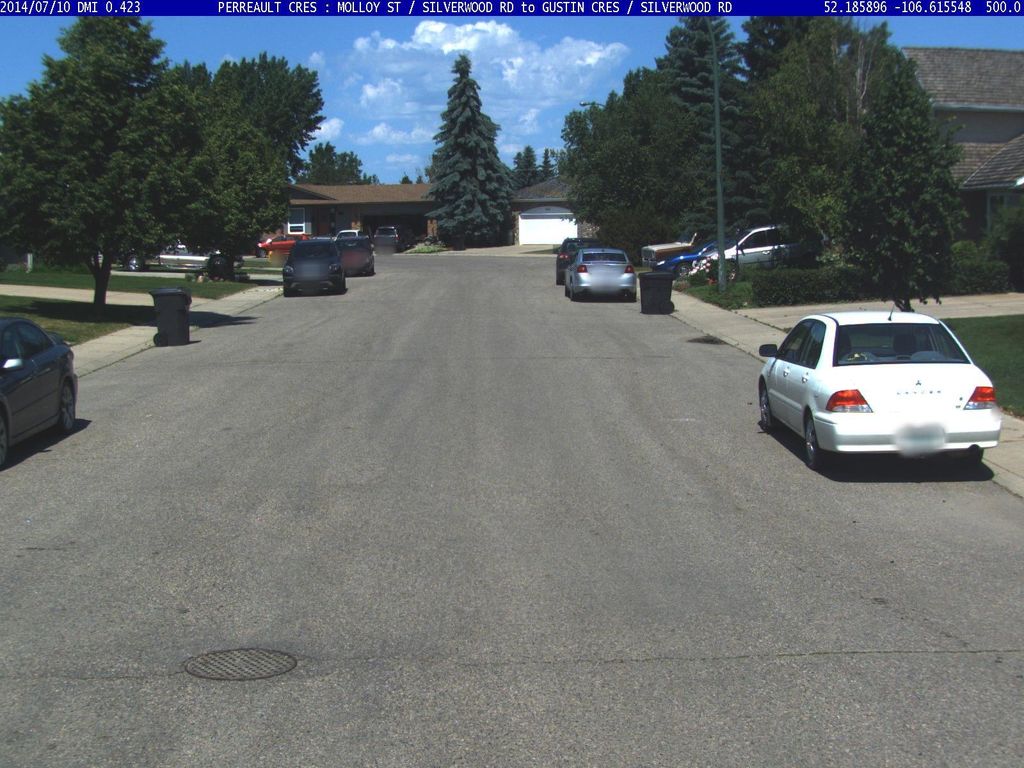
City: saskatoon